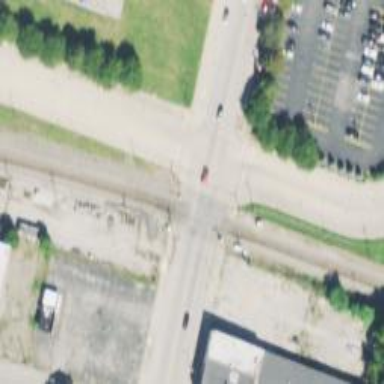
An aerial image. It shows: Railway crossing.